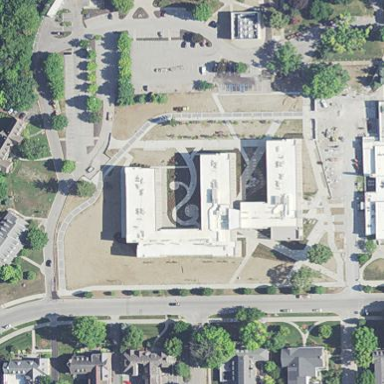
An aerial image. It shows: University building.